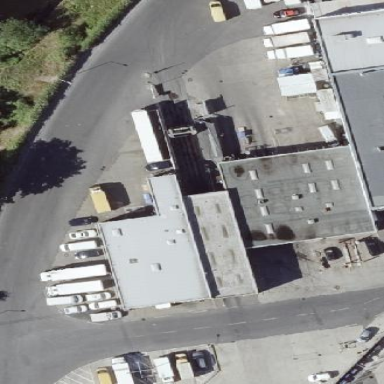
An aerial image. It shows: Car repair shop located in building.